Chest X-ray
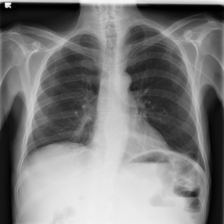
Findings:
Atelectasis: negative
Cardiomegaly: negative
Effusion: positive
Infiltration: negative
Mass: positive
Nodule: negative
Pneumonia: negative
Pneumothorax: negative
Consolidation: negative
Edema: negative
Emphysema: negative
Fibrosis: negative
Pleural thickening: negative
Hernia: negative